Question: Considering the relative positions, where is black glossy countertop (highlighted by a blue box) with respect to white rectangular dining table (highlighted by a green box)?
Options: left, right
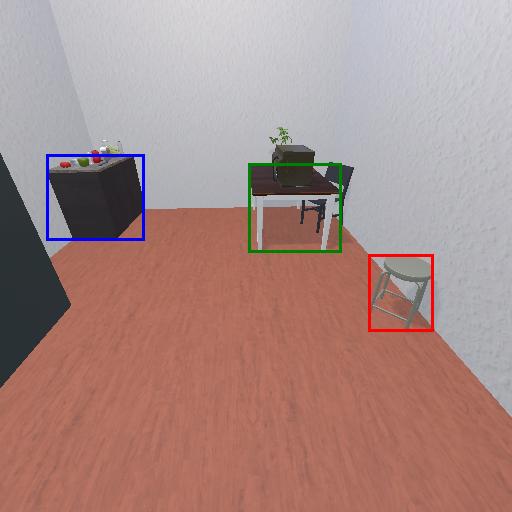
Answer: left